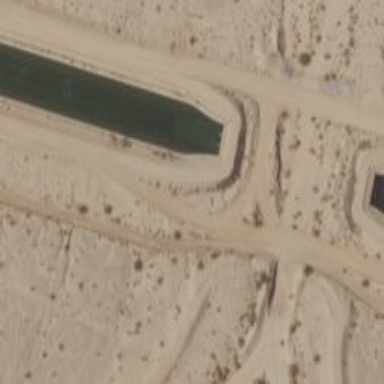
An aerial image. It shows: Culvert tunnel for water canal.